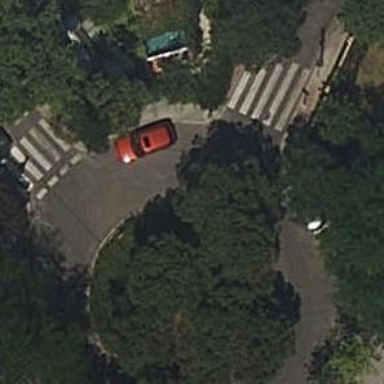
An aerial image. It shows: Roundabout on residential road.